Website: lowes
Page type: delivery-shipping
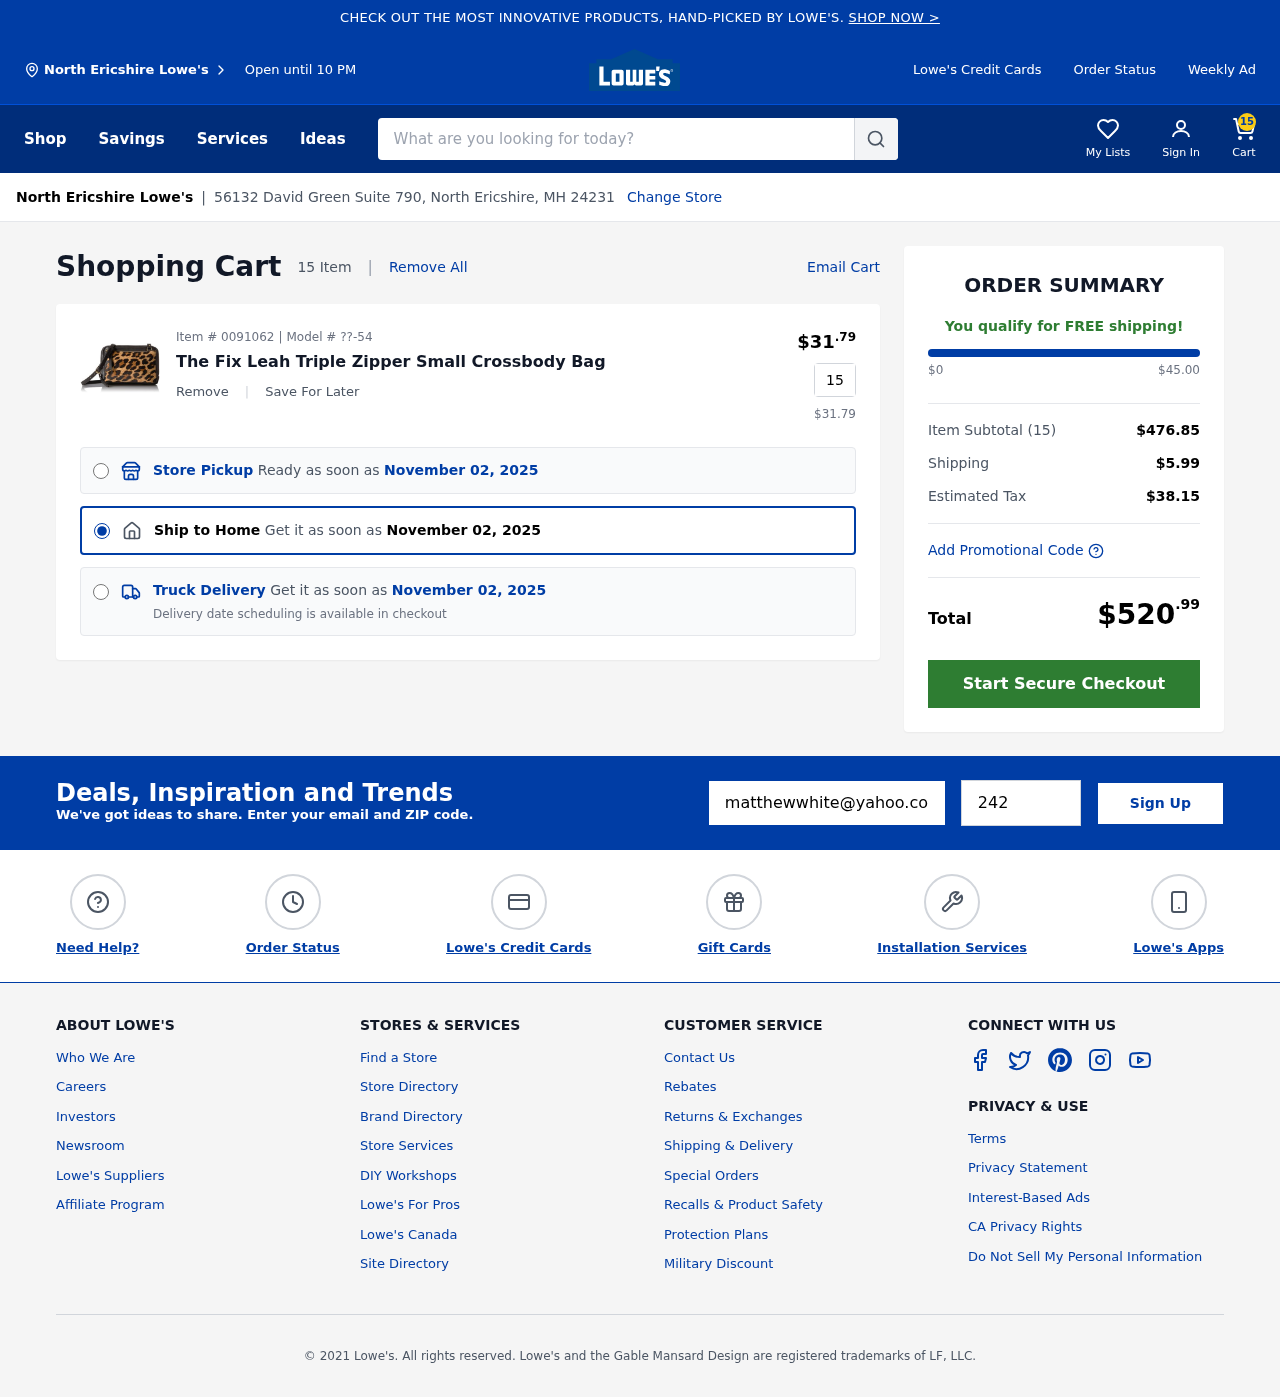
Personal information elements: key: PII_CITY
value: North Ericshire
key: PII_EMAIL
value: matthewwhite@yahoo.com
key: PII_POSTCODE
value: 24231
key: PII_STREET
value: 56132 David Green Suite 790
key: PII_CITY2
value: North Ericshire
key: PII_CITY_STATE_ZIP
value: North Ericshire, MH 24231
Product elements: key: PRODUCT1_NAME
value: The Fix Leah Triple Zipper Small Crossbody Bag
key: PRODUCT1_PRICE
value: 31.79
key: PRODUCT1_QUANTITY
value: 15
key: PRODUCT1_MODEL
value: ??-54
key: PRODUCT1_PRICE2
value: $31.79
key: PRODUCT1_ITEM_NUMBER
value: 0091062
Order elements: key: ORDER_NUM_ITEMS
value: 15
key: ORDER_DELIVERY_DATE
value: November 02, 2025
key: ORDER_DELIVERY_DATE2
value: November 02, 2025
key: ORDER_DELIVERY_DATE3
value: November 02, 2025
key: ORDER_SUBTOTAL
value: $476.85
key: ORDER_SHIPPING_COST
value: $5.99
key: ORDER_TAX
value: $38.15
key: ORDER_TOTAL
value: $520.99
Search elements: key: HEADER_SEARCH
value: What are you looking for today?